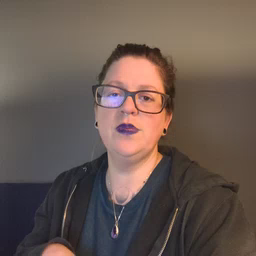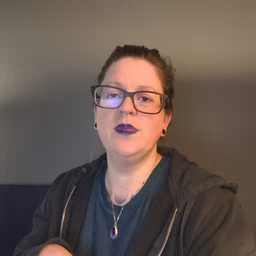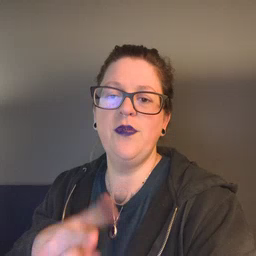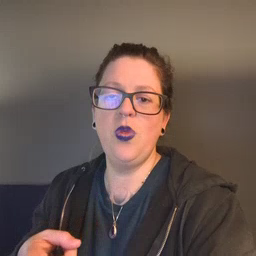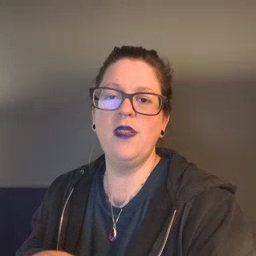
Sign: fall